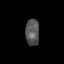
Tissue: lung
Cell type: Epithelial cells
Senescence score: 0.2101
Nuclear area (px): 359
Mean DAPI intensity: 86.939